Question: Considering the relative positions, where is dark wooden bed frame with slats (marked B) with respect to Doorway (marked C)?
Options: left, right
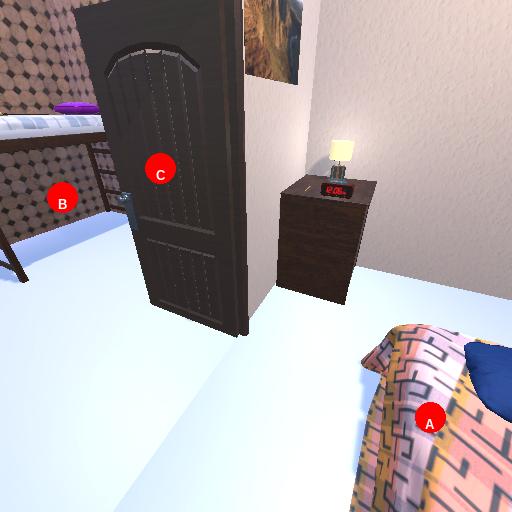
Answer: left